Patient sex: M
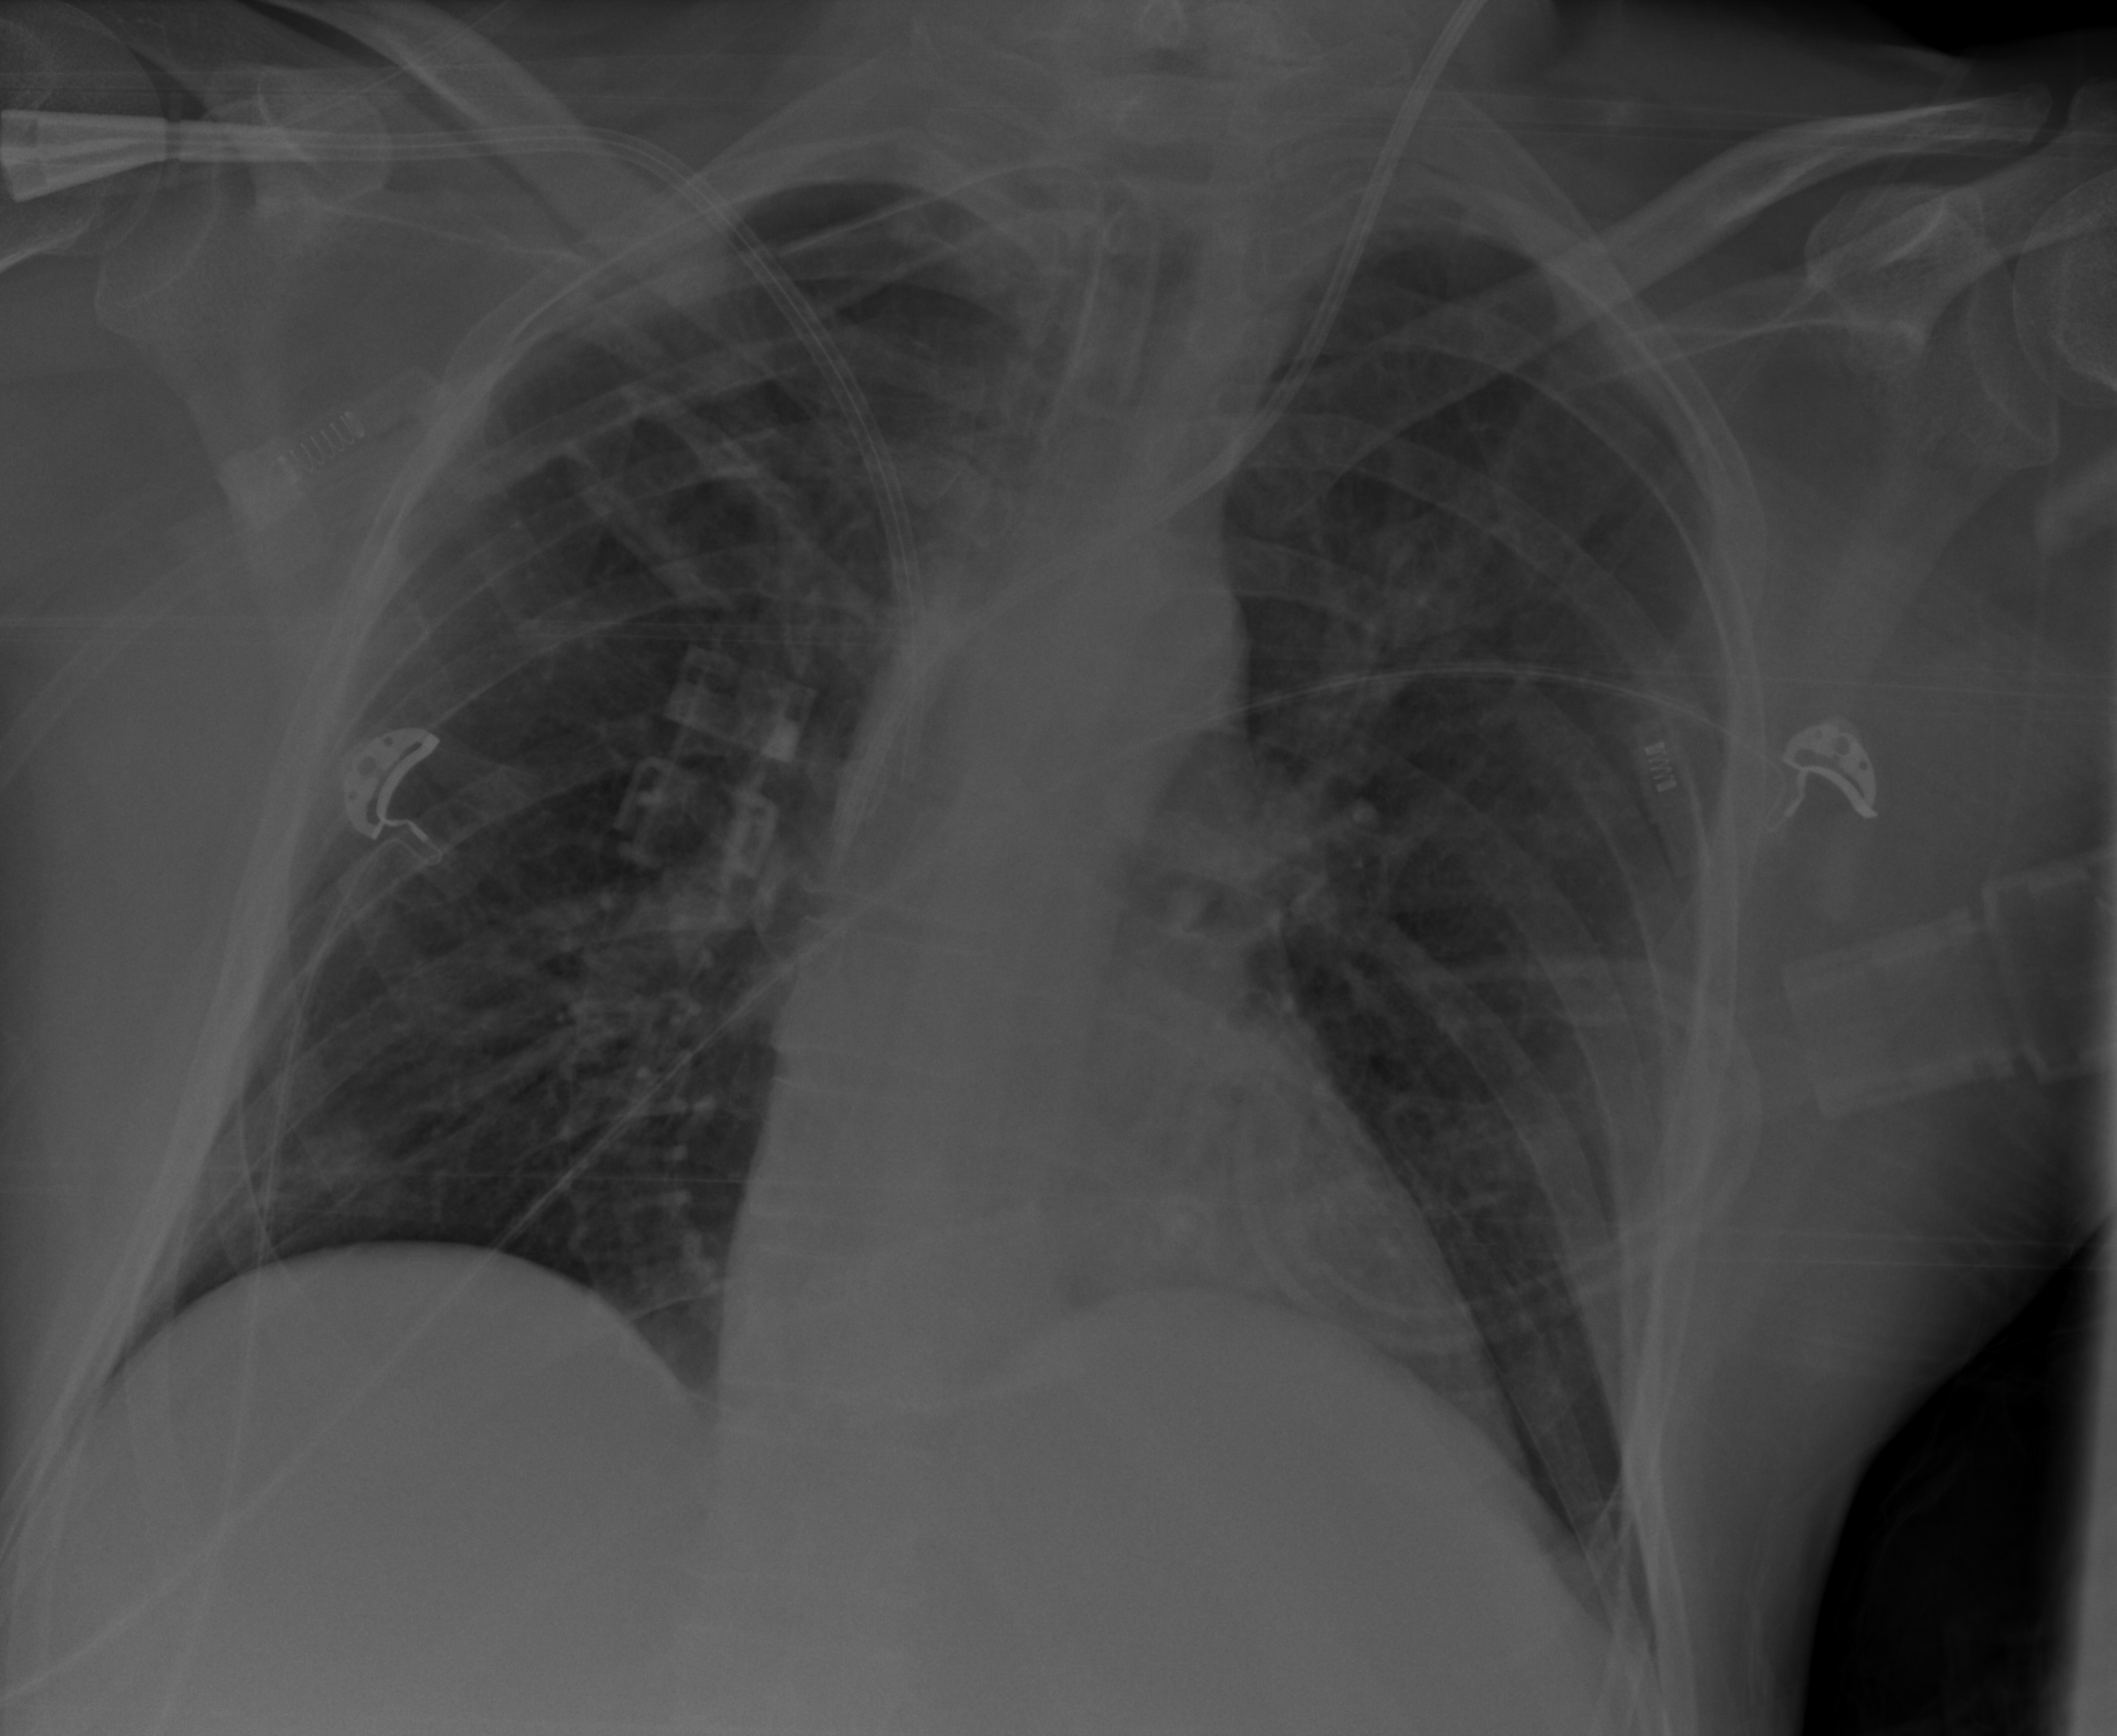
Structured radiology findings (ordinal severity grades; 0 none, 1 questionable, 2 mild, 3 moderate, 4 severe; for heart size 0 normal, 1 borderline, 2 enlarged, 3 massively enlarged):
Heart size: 0
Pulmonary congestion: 0
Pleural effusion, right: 0
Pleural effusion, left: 0
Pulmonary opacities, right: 0
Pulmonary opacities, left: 0
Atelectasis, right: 2
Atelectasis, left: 2